Field crop: maize
Growth stage: 1
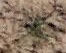
Species: salsola